Question: I have a flask app that returns a 'ZeroDivisionError'. The numerator is zero but the denominator is not and the operation should return zero.
Using the Jinja2 debugger, I can query the variables to see that no division by zero is actually happening. See screenshot:

Does anybody know why this is happening?
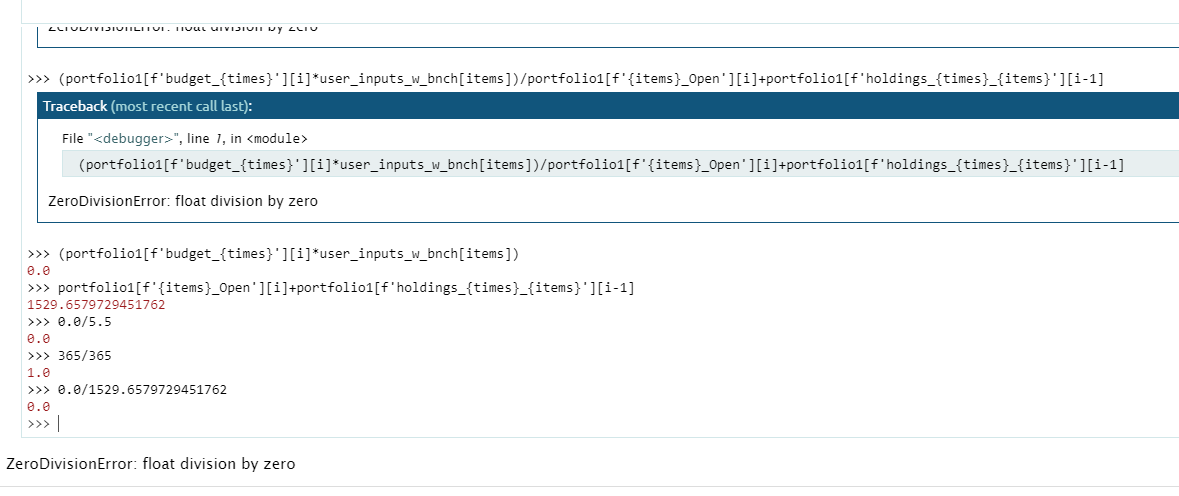
Answer: Please remember about operator precedence. Your calculation seems to do '0 / 0 + 1529.657...'. Division '0 / 0' is being done first, and so your operation results in 'ZeroDivisionError'
To solve your problem, put everything behind division sign in parentheses, to make it '0 / (0 + 1529.657...)'